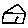
Label: house